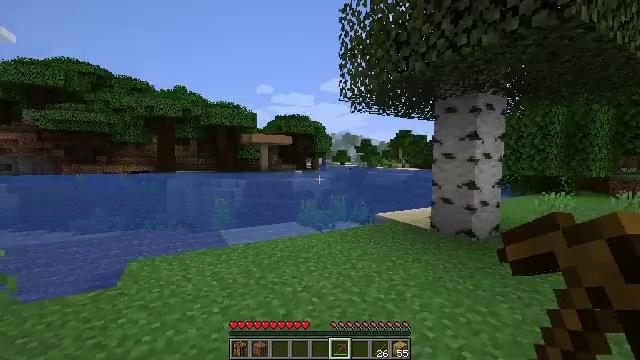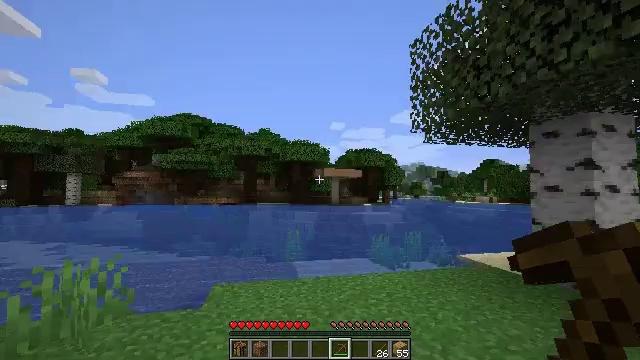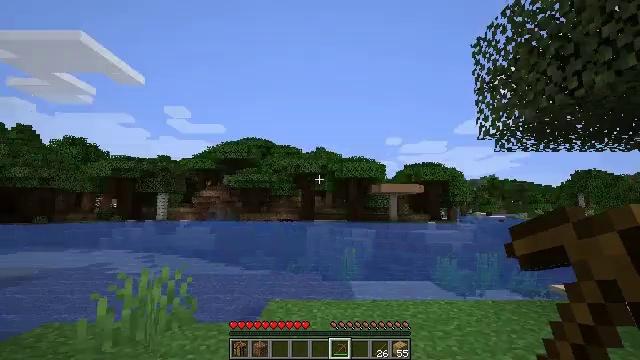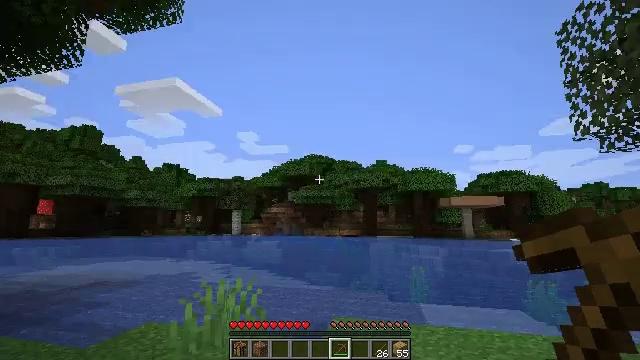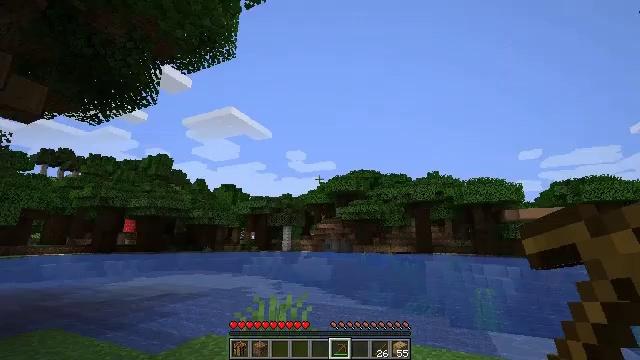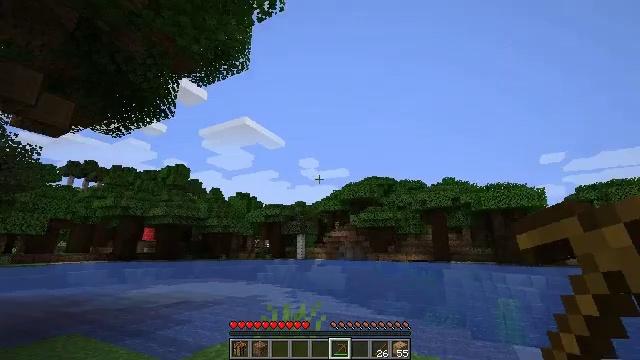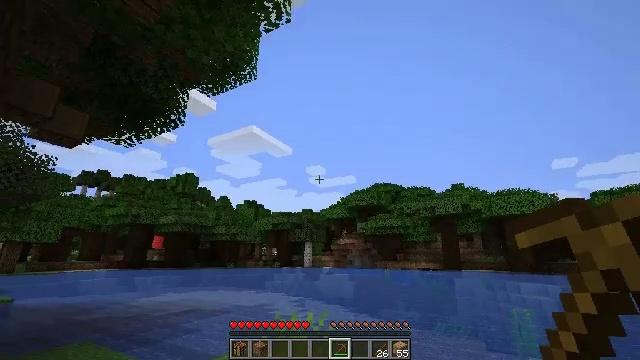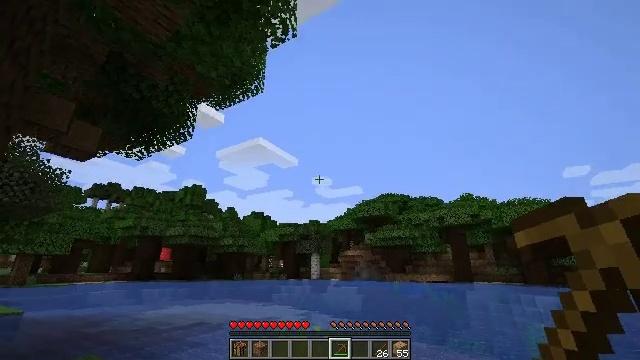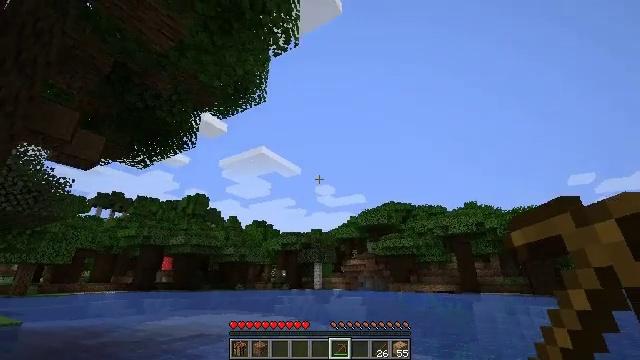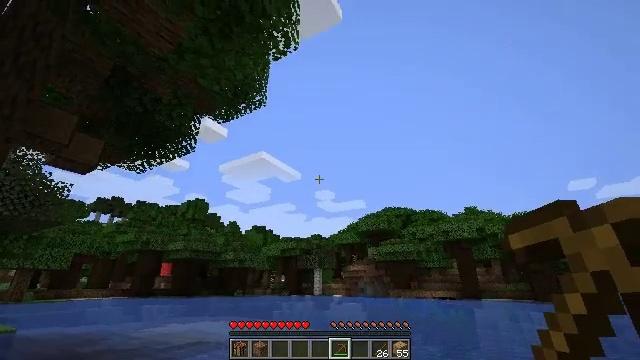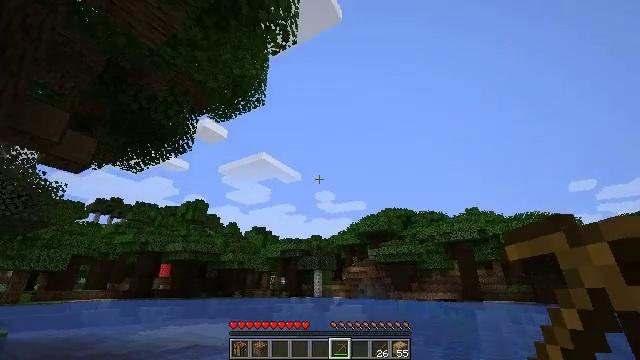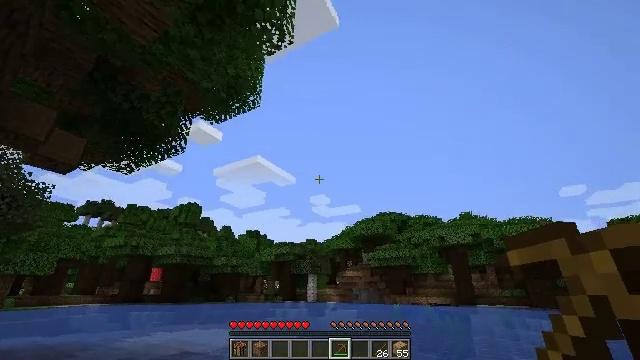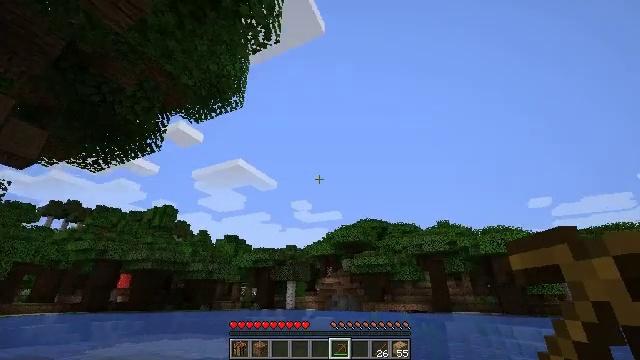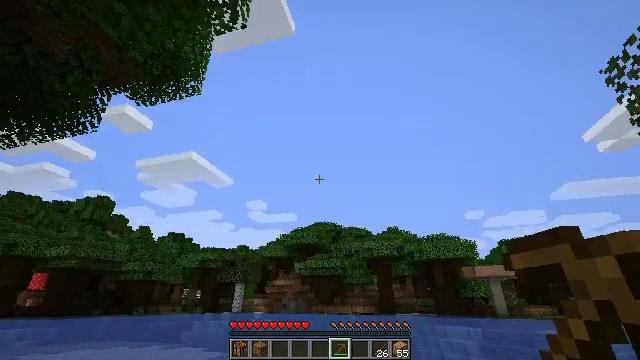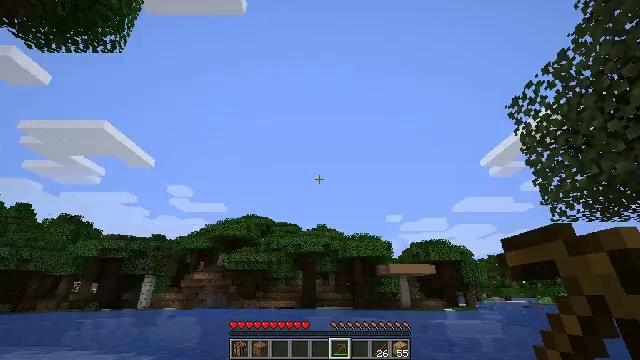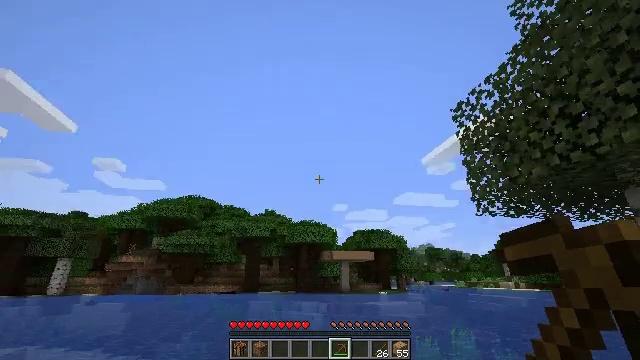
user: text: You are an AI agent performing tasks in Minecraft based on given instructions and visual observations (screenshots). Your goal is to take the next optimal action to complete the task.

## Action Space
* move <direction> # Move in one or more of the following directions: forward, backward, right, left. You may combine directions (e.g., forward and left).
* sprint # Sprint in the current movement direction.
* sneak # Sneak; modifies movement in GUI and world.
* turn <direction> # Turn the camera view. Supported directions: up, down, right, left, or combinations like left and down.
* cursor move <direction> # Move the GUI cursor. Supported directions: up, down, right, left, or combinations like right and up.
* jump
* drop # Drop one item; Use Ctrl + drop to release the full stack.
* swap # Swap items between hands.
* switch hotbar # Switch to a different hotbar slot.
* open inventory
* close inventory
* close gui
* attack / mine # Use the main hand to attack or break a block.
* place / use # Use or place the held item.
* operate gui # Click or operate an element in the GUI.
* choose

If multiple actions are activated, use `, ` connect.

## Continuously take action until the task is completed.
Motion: motion action
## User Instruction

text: Gather grass block for landscaping.
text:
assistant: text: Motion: turn left and up
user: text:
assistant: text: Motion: turn left and up
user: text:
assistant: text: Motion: turn left and up
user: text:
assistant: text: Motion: turn left and up
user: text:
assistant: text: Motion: turn left and up
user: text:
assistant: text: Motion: turn left and up
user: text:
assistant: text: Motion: turn left and up
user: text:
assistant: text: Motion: move forward, turn up
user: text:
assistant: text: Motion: move forward, turn up
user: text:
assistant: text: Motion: move forward
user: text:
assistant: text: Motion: move forward, turn right
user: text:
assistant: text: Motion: move forward, turn right and up
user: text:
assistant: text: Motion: move forward, turn right
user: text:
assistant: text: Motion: turn right and down
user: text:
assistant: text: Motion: turn right and down
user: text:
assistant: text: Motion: turn right and down
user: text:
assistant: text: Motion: turn right and down
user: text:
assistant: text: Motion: turn right and down
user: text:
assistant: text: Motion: turn down
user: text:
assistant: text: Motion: turn right and down
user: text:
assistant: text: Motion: turn down
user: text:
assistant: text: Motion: no_op
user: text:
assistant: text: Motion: no_op
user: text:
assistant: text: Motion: no_op
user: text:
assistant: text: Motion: move forward
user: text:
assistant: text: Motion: move forward
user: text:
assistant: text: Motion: move forward
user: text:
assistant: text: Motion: move forward, turn down
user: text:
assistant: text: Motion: move forward, turn down
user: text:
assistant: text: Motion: turn down